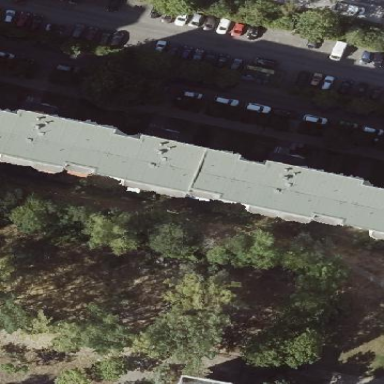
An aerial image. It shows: Building with apartments and flat roof.